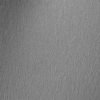
Label: not_dusty